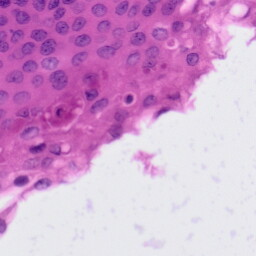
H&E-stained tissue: Tonsil